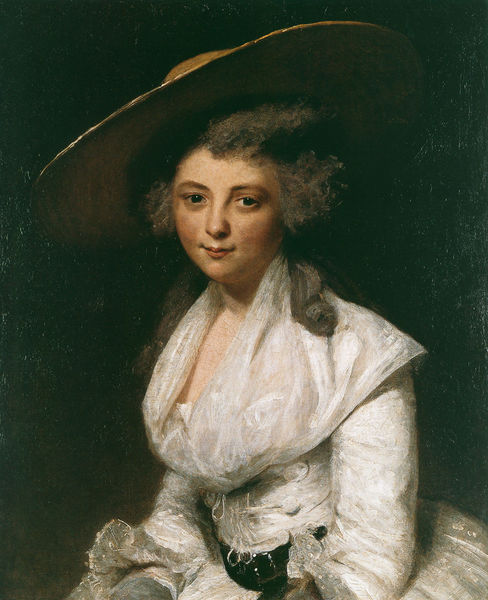
Titel: Lady Anne Bingham
Künstler: Sir Joshua Reynolds
Institution: Northamptonshire, The Spencer Collection at Althorp
Schlagwörter: weiß, grün, mädchen, braun, frankreich, frau, hintergrund, hut, kleid, mund, nase, schwarz, dame, gürtel, rot, schal, tuch, alt, jung, augen, gesicht, kragen, portrait, porträt, haare, reich, augenbrauen, locke, locken, dreiviertel, jagd, jugendliche, halbkörperporträt